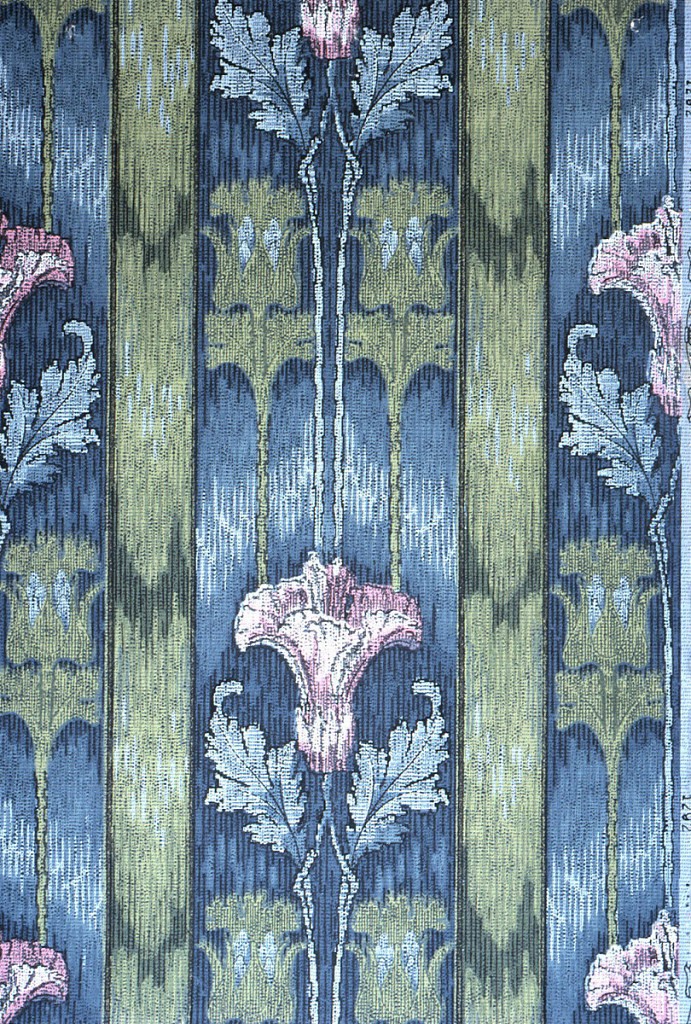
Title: Sidewall - sample
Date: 1906–08
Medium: Machine-printed
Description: Floral stripe design. Lavender flower on stem printed between two green stripes, on a blue background.